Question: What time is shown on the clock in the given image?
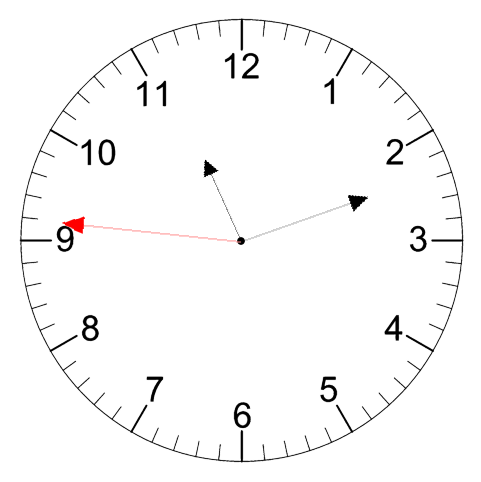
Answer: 11:11:46